Field crop: maize
Growth stage: 2
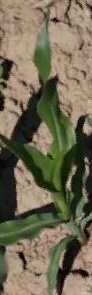
Species: maize